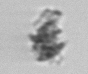
Label: detritus